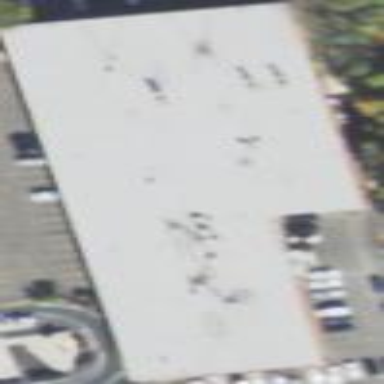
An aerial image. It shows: Retail building housing car repair shop.